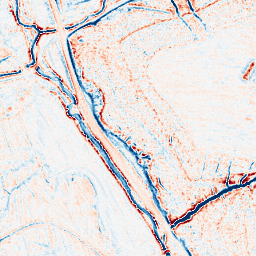
Category: edge_preserving
Decomposition family: anisotropic_diffusion
Decomposition parameters: iterations: 10
kappa: 100
gamma: 0.15
Upsampling method: sinc_blackman
Upsampling parameters: scale: 2
kernel_size: 4
Upsampling scale: 2